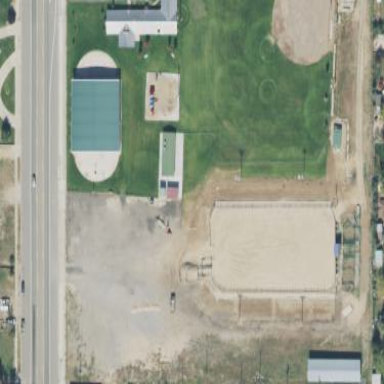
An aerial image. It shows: Equestrian sports pitch with dirt surface.